Field crop: maize
Growth stage: 2
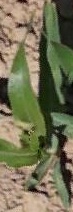
Species: maize